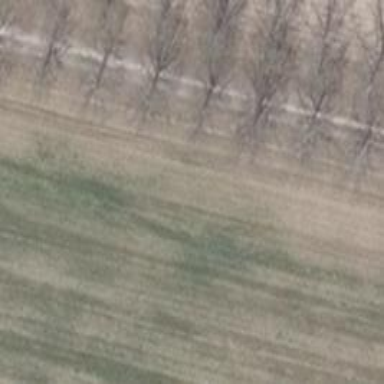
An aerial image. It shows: Deciduous tree with broadleaved leaves.